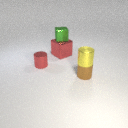
small yellow metal cylinder above small brown metal cylinder